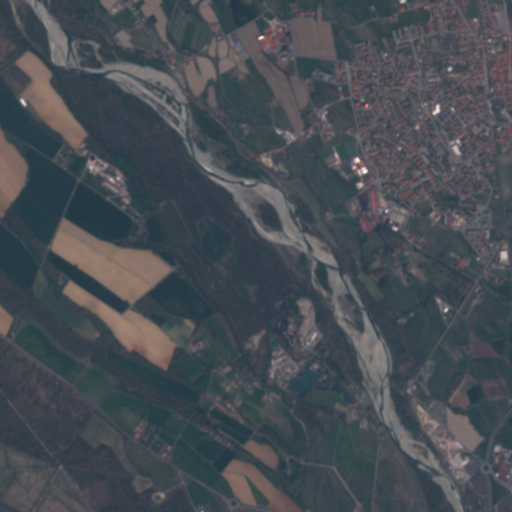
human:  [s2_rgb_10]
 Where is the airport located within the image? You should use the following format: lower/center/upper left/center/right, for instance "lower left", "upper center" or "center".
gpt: The airport is located in the upper right of the image.
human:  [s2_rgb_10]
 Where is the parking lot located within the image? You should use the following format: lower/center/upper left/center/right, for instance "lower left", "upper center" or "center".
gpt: The parking lot is located in the right of the image.
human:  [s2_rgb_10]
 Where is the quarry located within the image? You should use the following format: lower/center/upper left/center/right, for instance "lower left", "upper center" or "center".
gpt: The quarry is located in the lower right of the image.
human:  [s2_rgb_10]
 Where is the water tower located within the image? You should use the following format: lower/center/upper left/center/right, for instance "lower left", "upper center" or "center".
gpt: The water tower is located in the center of the image.
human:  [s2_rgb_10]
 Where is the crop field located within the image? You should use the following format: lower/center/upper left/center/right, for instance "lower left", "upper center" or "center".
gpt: There is no crop field in the image.